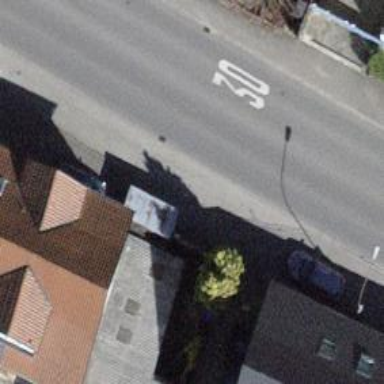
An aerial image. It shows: Bus stop with shelter.